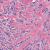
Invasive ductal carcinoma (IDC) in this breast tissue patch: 1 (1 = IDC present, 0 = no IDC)